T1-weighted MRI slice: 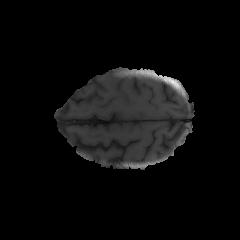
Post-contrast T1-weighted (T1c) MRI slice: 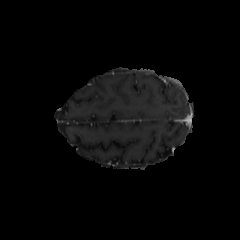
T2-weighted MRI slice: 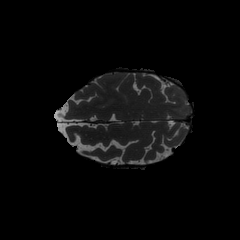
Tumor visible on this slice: no